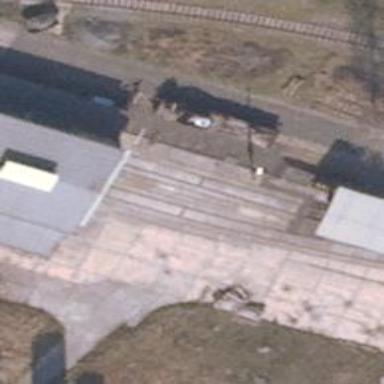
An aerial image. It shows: Railway yard used for servicing trains.